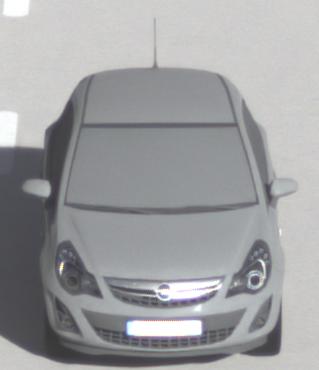
Make: Opel
Model: Corsa 1.2
Detailed model: Corsa (D)
Model produced from: 2011/01
Model produced until: 2014/08
Doors: 3
Color: gray
Road condition: dry road
Daytime: morning or afternoon
Contrast: high contrast